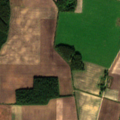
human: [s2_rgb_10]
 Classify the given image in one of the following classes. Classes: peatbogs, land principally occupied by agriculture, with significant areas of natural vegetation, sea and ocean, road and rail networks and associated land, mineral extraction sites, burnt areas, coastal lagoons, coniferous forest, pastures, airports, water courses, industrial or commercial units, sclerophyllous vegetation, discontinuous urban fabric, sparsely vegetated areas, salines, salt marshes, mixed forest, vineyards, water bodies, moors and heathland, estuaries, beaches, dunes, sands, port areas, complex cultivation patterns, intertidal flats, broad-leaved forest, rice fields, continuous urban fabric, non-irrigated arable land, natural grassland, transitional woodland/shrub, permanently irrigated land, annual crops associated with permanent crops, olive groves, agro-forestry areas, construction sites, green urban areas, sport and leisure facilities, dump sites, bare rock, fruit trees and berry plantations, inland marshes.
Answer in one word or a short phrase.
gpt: non-irrigated arable land, land principally occupied by agriculture, with significant areas of natural vegetation, broad-leaved forest